Field crop: maize
Growth stage: 2
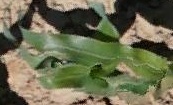
Species: maize